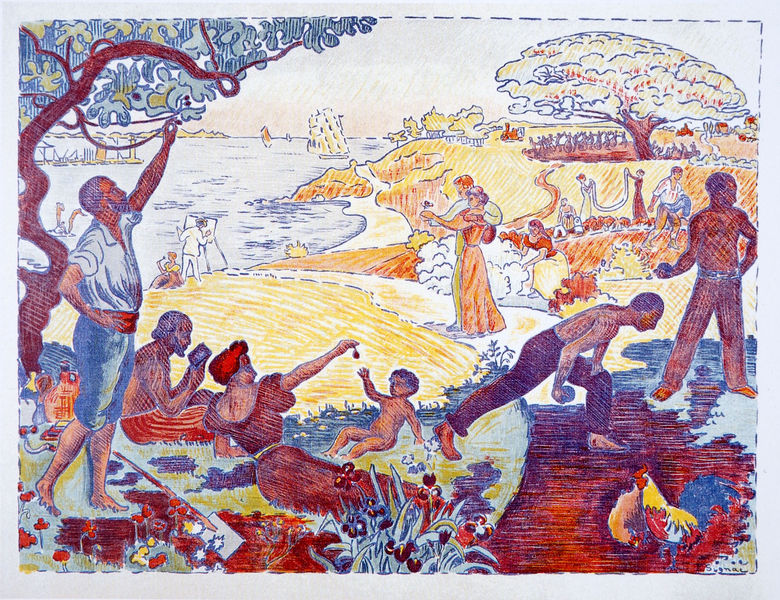
Titel: Au temps d'harmonie, Harmonische Zeit
Institution: (Privatsammlung)
Schlagwörter: baum, blau, gemälde, gruppe, hand, himmel, laub, mann, meer, schatten, wasser, weiß, aquarell, baden, bäume, fluss, frauen, gelb, impressionismus, landschaft, menschen, see, teich, ufer, wäsche, äste, bewegung, blume, blumen, bunt, frankreich, frau, hell, hut, kleid, männer, orange, rücken, schwarz, skizze, zeichnung, gras, gürtel, obst, park, rot, weg, wiese, fest, flächig, gesellschaft, leute, malerei, tanz, hemd, hose, trinken, arm, bluse, inkarnat, mensch, rahmen, stehen, öl, ast, baumstamm, feld, felder, horizont, hügel, natur, stamm, zweige, gehen, pfad, sonne, wege, boden, reich, decke, familie, kind, mutter, paar, vater, pflanze, pflanzen, tanzen, arbeit, boot, kinder, frucht, früchte, garten, trauben, überfluss, pflücken, taille, farbig, küste, schiff, schiffe, segel, segelboot, sommer, strand, wellen, ruhe, italien, spieler, süden, moderne, segelschiff, ernte, afrika, berge, farben, modern, grafik, graphik, lila, tag, violett, linien, naiv, ausflug, baby, idylle, picknick, spazieren, amerika, van gogh, figuren, hafen, romantik, essen, wein, jugendstil, olive, spielen, kopftuch, freizeit, sport, lesen, gestreift, maler, staffelei, stimmung, baumkrone, blumenwiese, freude, striche, umriss, bucht, harmonie, kirschen, spiel, paradies, neger, buch, spaziergang, linie, pleinair, seil, urlaub, beeren, violet, schraffur, künstler, anarchismus, illustration, strich, kugel, kugeln, ferien, kopie, sonntag, kleinkind, liebespaar, leben, beugen, iris, ländlich, gaugin, hain, diagonale, seurat, imressionistisch, signac, platane, generationen, wochenende, impressionissmus, hahn, huhn, beere, arkadien, lilien, jahreszeit, turban, welt, familien, tänzer, umrisslinien, kirsche, matisse, osten, gockel, henne, hühner, spass, buntstift, gelb ocker, paare, pointillismus, pointilistisch, statik, decken, boccia, boule, afrika paris  spiele, betanque, boul, bowlen, bukolisch, buntstifte, denis, erholung, exotika, falsche farben, familen, familienglück, familiennachmittag, farbkopie, fes, filzer, filzstifttechnik, gesätze, henn, hennne, kegeln, kirschenpflücker, komsch, kugelstoßer, lagern, lebensalter, liline, menscen, menschen gaugin, müssiggang, naive kunst, paradis, paradis terrestre, picnic, rot gelb, rückendekolleté, sinnbild, sonne impression sommer spiele, strrand, südlich, südstaaten, verlagert, viele personen, wassers, wewg